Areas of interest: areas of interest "Metro parking lot"
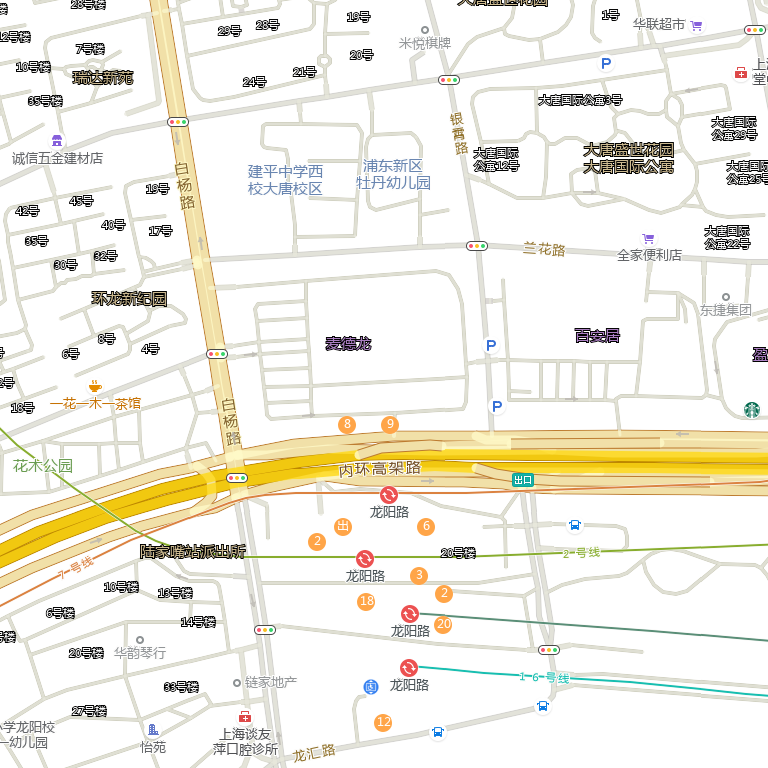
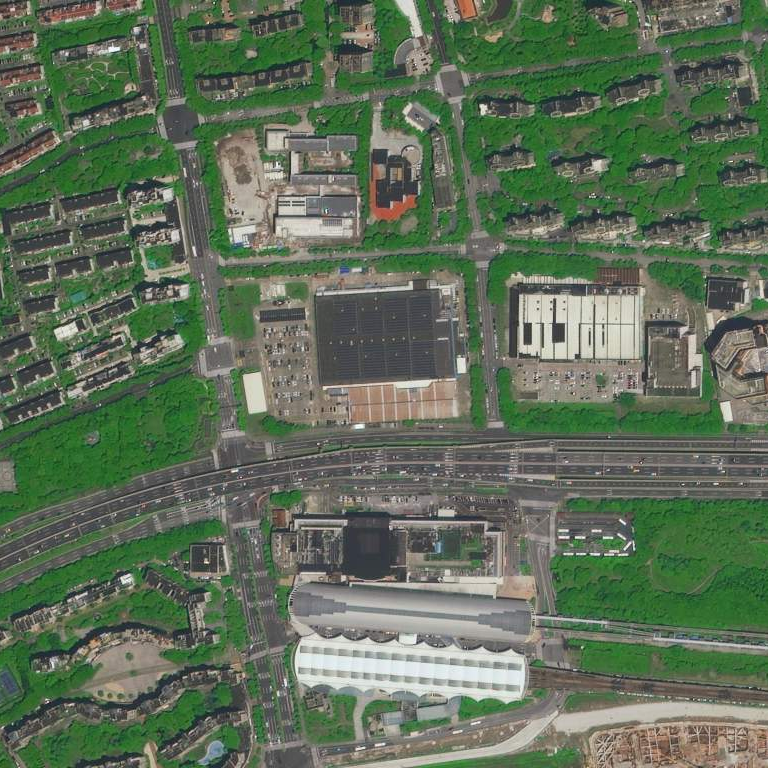